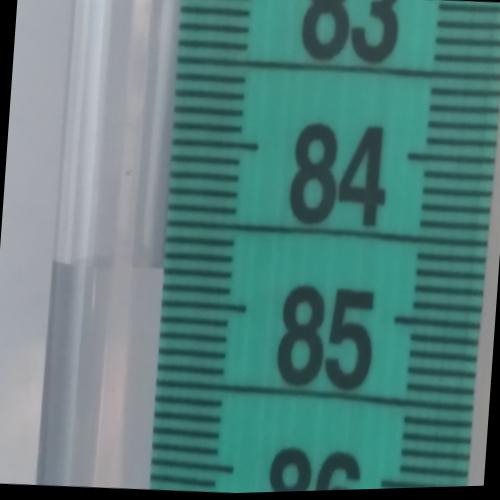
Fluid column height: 84.8 cm